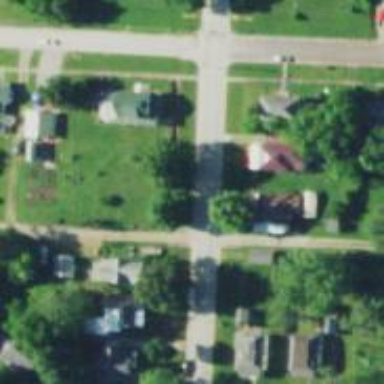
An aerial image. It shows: Alleyway designated as service road.